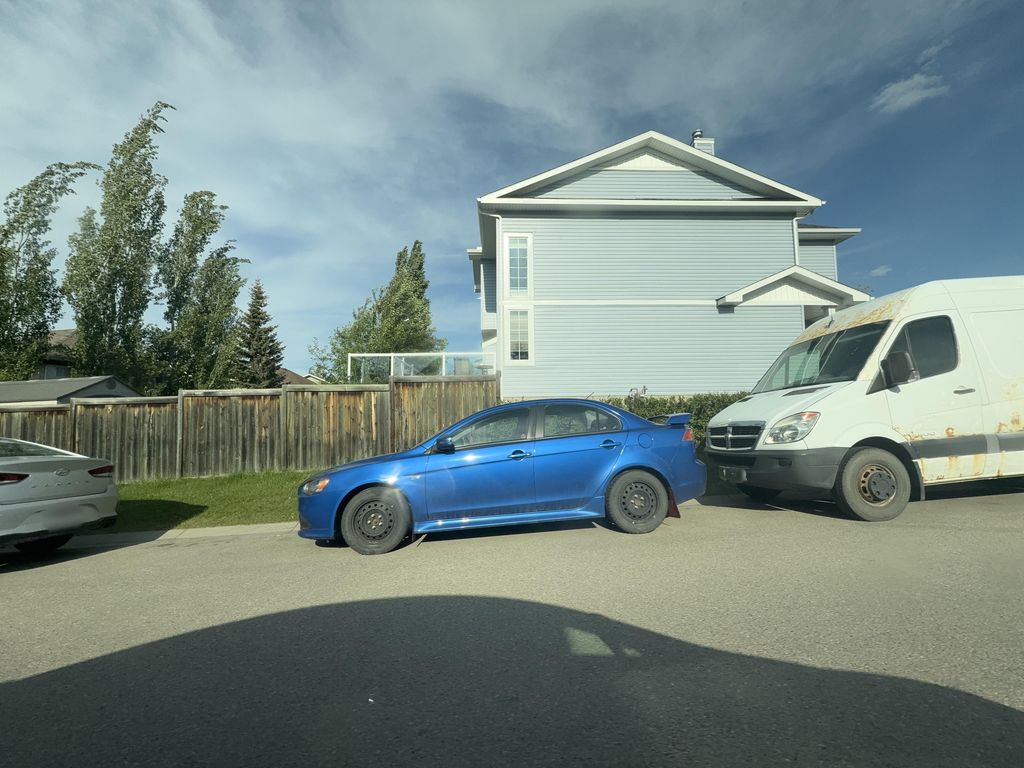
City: calgary